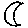
Label: moon